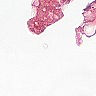
Metastatic tissue present: no